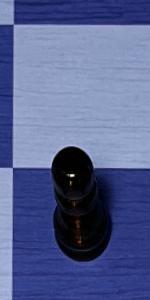
Label: Pawn_Black